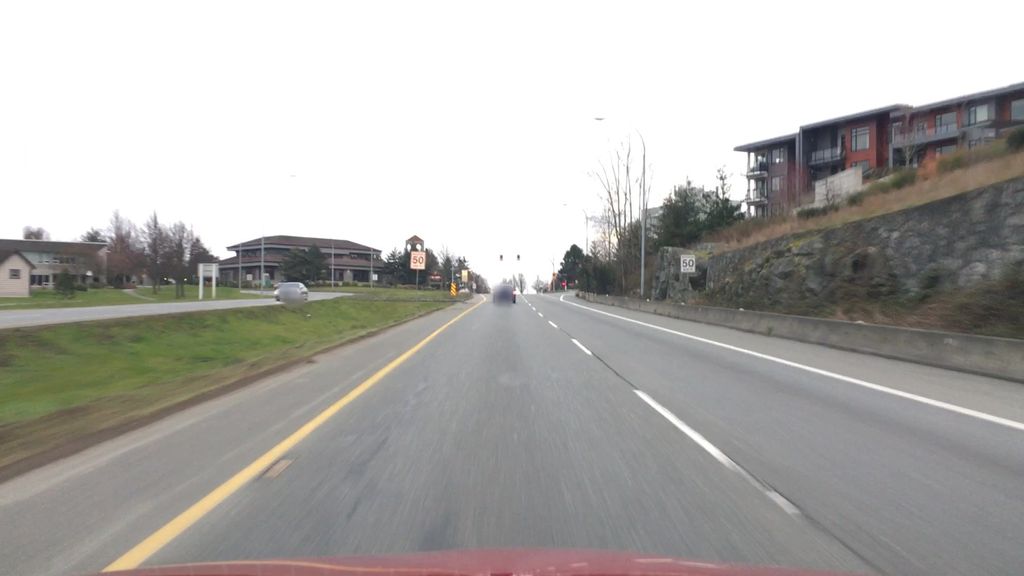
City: victoria